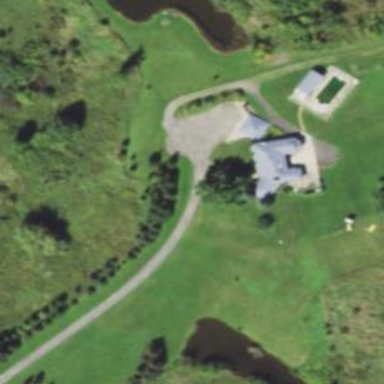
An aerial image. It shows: Driveway leading to service road.